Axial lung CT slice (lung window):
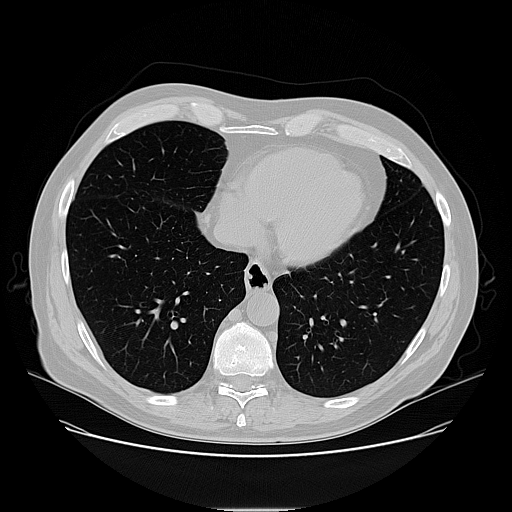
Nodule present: no